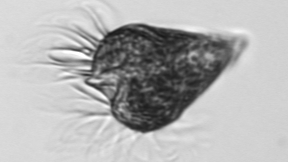
Label: Strombidium_wulffi